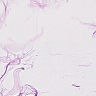
Metastatic tissue present: no